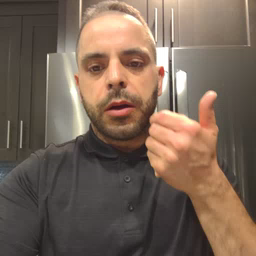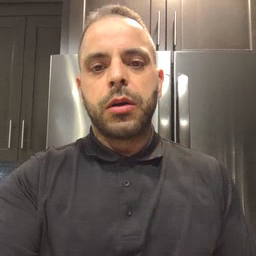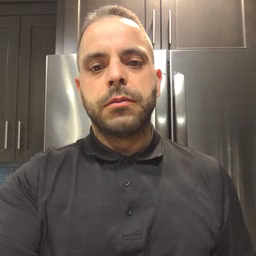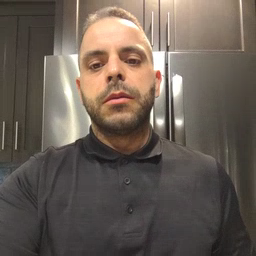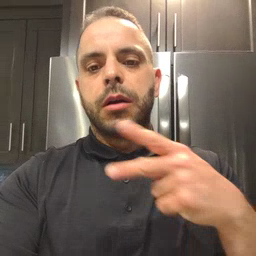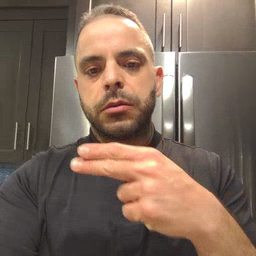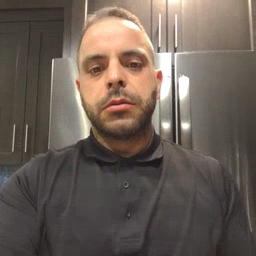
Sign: cut